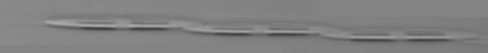
Label: Pseudo-nitzschia